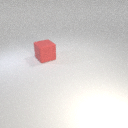
large red rubber cube